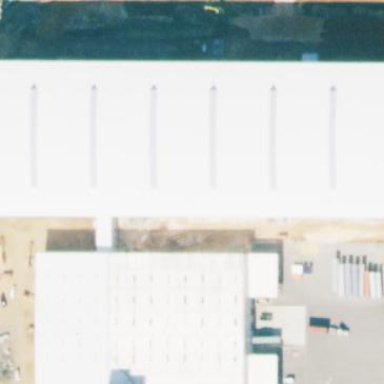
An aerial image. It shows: Hangar building at the airport.